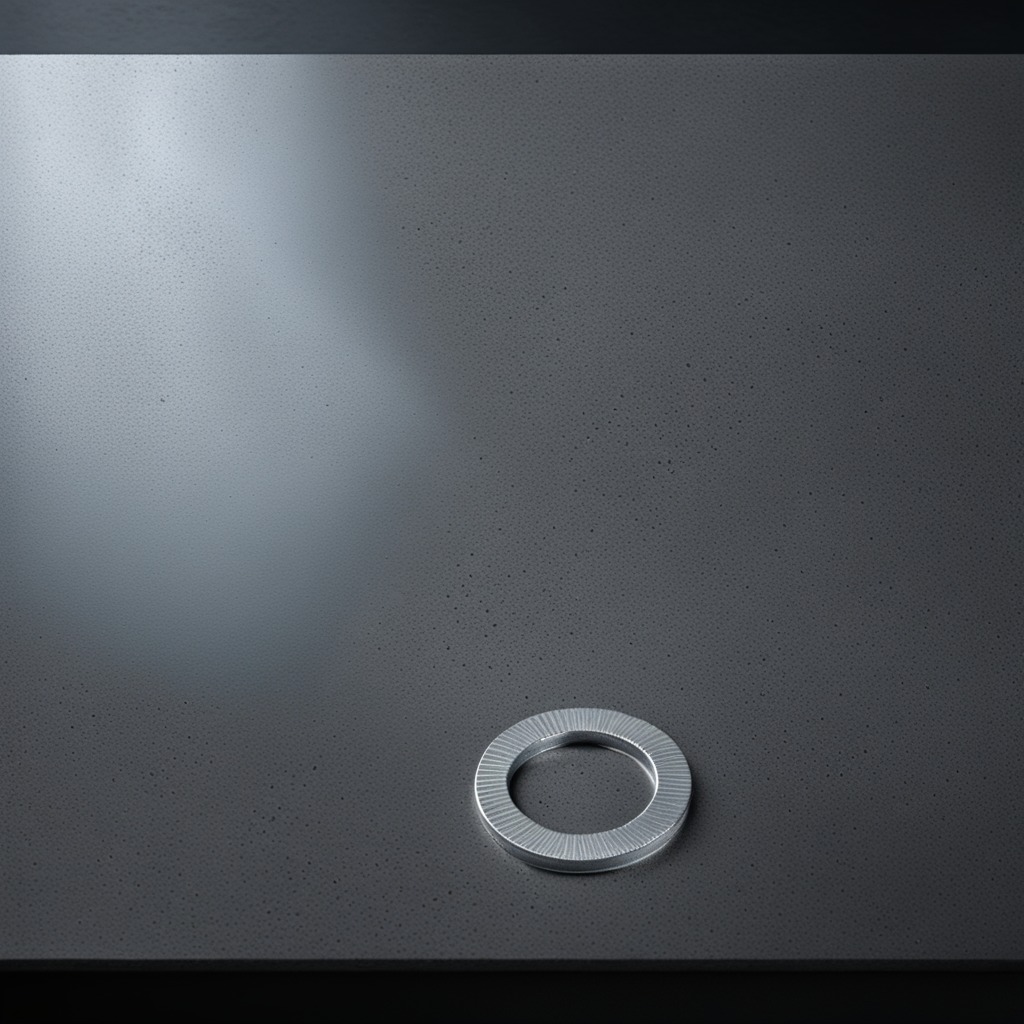
A flat metal washer lying on a clean granite table inside a workshop at night dim ambient light soft shadows worn but